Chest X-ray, AP view. Patient: 25 years old, sex F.
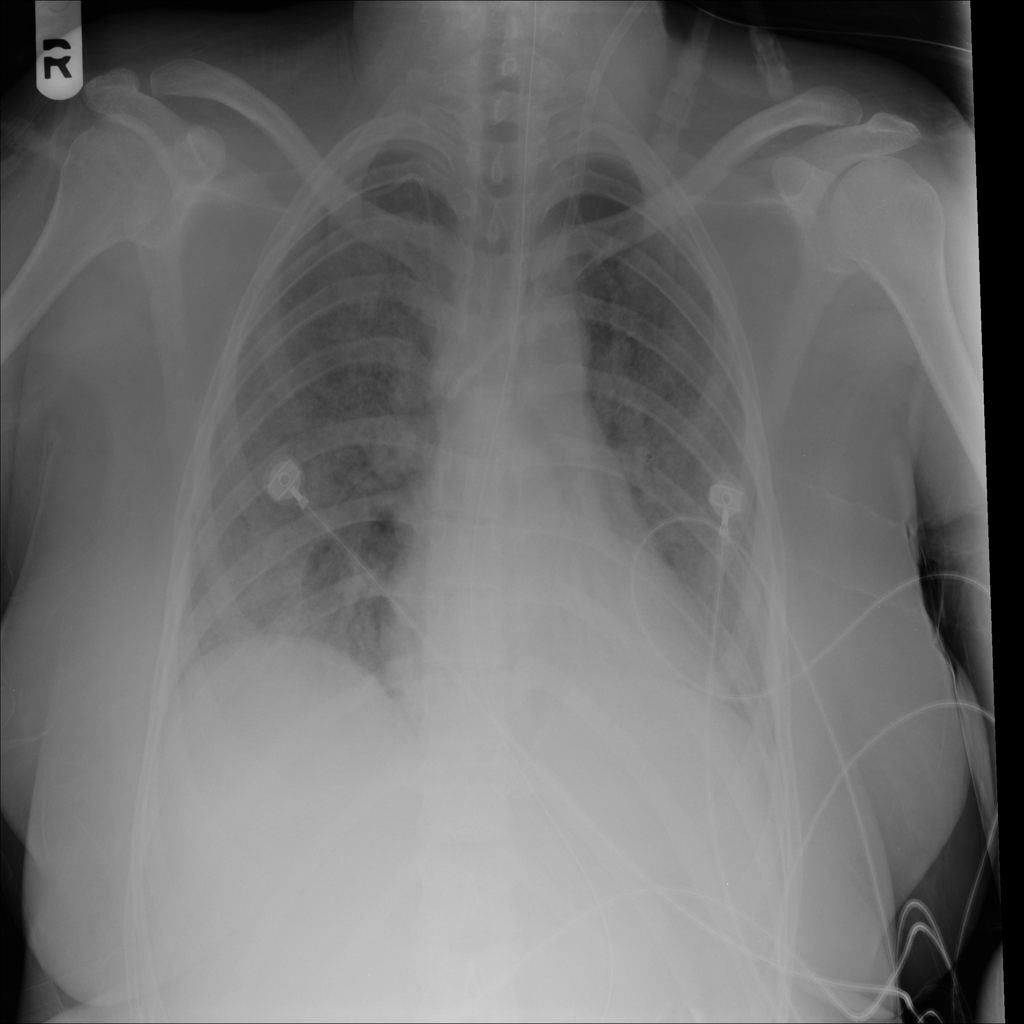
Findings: Effusion, Infiltration